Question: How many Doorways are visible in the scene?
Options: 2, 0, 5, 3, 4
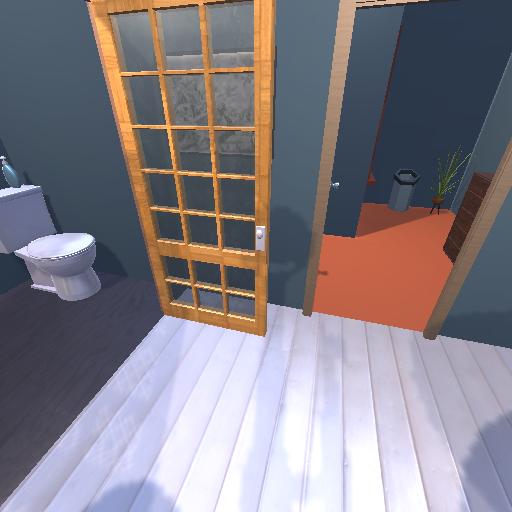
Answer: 2